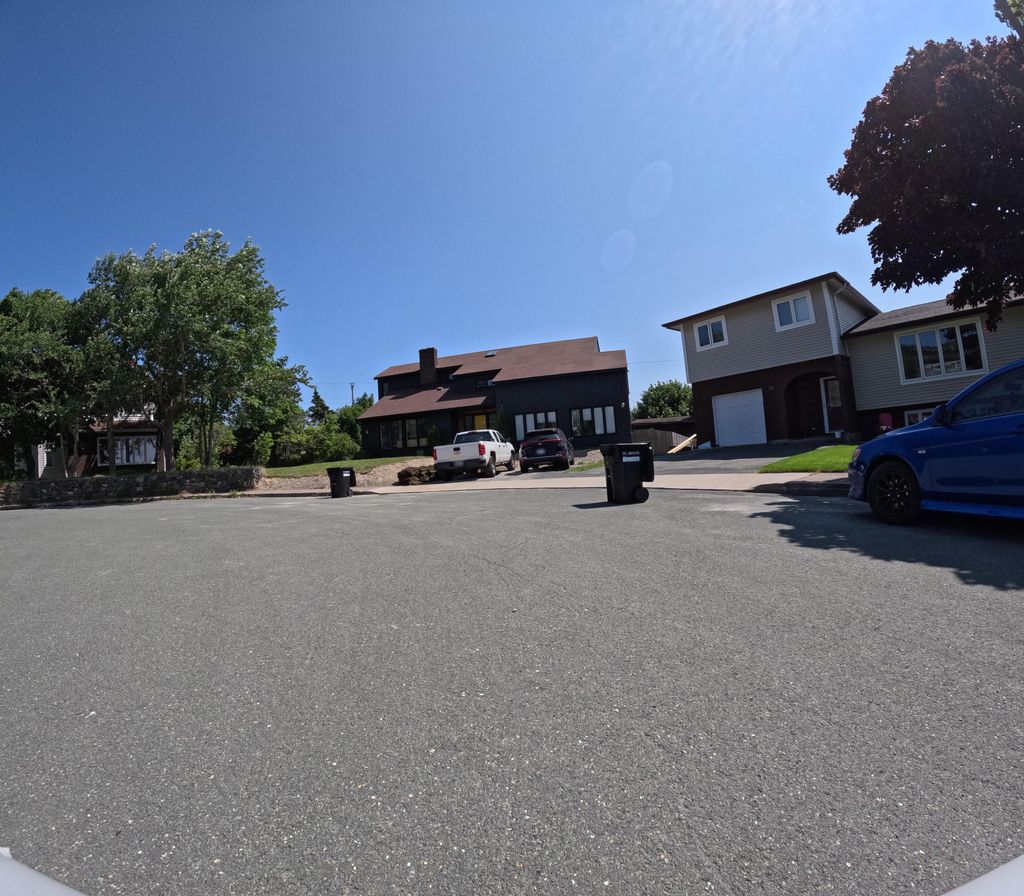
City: st_johns